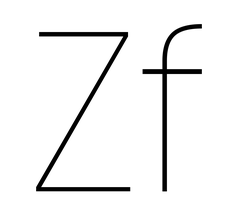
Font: Poppins-Thin